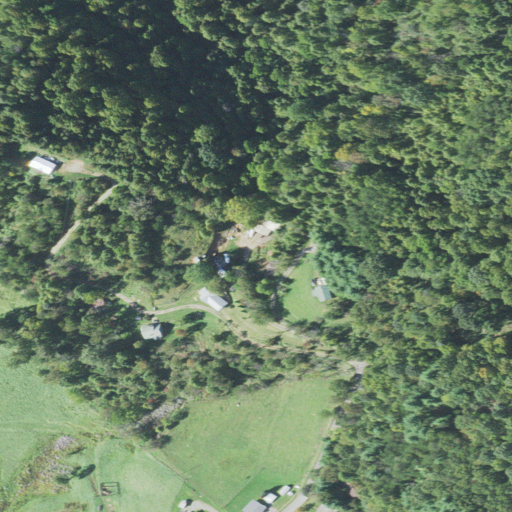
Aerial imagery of gap in North Carolina named Windy Gap containing deciduous forest, pasture, open development, mixed forest, and low intensity development